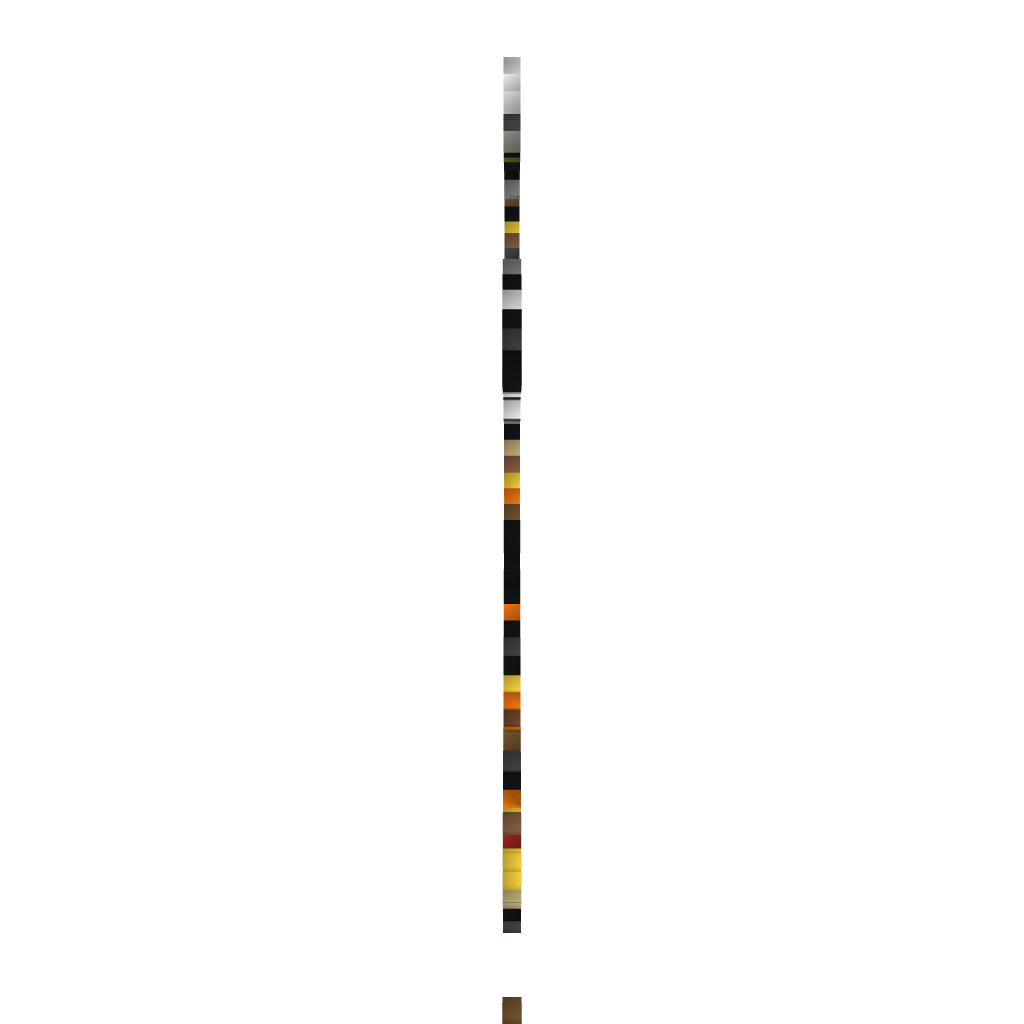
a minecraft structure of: Dalek Pixel Art